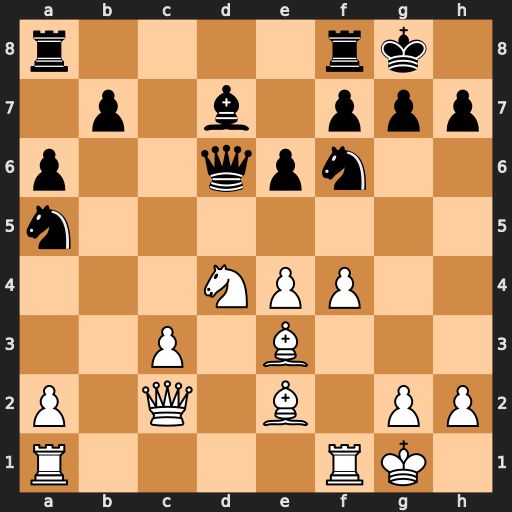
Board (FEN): r4rk1/1p1b1ppp/p2qpn2/n7/3NPP2/2P1B3/P1Q1B1PP/R4RK1
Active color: w
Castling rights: -
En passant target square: -
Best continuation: e5 Nd5 exd6